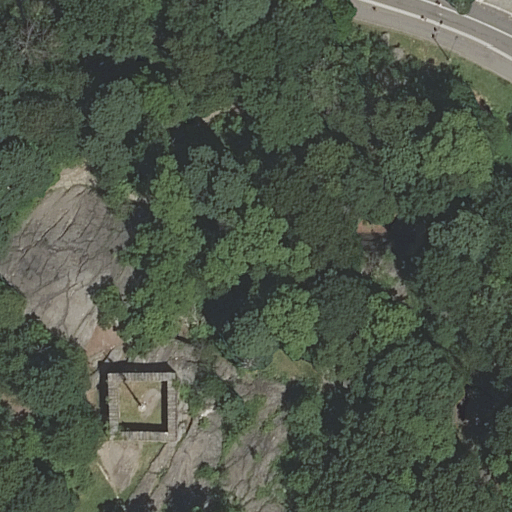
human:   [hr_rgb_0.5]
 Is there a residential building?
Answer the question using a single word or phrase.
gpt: yes

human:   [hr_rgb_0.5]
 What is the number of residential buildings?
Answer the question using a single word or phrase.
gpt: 1

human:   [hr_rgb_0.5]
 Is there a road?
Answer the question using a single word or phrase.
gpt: yes

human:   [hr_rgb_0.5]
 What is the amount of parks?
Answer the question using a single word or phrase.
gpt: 1

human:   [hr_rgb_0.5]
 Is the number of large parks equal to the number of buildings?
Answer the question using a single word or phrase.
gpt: yes

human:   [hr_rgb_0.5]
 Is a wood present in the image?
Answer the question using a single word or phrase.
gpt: yes

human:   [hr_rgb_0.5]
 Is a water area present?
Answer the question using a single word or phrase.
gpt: no

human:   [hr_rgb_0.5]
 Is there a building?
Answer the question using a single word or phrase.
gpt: yes

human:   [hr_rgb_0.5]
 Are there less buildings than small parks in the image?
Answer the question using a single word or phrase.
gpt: no

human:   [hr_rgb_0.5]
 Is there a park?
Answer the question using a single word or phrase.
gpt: yes

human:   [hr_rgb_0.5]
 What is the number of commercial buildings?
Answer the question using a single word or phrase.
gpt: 0

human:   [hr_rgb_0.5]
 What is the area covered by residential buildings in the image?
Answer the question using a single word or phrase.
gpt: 178m2

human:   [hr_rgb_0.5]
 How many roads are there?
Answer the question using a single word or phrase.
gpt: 13

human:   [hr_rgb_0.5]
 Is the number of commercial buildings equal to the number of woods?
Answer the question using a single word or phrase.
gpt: no

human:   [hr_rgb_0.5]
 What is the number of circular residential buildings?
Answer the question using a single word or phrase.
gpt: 0

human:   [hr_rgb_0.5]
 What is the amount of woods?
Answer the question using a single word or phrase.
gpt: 1

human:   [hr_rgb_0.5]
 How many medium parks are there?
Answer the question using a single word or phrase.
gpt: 0

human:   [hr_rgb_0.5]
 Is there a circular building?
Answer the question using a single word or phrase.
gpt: no

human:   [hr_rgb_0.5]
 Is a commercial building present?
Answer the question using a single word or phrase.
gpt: no

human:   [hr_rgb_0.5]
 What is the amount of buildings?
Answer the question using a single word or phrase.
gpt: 1

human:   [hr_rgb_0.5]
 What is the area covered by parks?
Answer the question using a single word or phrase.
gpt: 3615m2

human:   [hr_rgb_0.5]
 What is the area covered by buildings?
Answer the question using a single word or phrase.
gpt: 178m2

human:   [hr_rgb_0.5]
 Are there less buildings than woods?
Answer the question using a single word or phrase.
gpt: no

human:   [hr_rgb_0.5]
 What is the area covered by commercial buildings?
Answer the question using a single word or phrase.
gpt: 0m2

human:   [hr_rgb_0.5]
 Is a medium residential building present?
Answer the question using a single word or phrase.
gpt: yes

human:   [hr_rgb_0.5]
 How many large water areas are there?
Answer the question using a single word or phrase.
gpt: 0

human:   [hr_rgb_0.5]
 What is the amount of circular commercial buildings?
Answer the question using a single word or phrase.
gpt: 0

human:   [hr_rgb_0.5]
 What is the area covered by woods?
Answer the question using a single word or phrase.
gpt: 287m2

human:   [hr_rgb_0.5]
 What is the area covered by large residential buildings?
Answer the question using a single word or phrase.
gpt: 0m2

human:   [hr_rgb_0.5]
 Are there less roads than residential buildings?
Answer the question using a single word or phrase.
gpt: no

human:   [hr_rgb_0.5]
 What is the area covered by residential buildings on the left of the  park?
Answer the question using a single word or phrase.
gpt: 0m2

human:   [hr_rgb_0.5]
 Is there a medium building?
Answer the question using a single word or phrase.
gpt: yes

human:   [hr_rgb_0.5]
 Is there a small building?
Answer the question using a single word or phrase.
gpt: no

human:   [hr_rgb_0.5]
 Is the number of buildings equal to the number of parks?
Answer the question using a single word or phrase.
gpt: yes

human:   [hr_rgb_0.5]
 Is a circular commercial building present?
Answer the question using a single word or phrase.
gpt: no

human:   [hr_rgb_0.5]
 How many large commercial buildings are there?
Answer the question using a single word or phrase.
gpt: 0

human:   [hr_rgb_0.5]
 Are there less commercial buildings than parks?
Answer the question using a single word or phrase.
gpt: yes

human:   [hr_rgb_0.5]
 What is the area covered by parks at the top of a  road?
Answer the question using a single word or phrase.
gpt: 3615m2

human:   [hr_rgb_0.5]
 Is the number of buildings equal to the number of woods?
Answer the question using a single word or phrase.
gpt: yes

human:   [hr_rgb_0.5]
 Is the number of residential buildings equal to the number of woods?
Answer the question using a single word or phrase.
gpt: yes

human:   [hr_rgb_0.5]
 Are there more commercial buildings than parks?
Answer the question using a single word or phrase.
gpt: no

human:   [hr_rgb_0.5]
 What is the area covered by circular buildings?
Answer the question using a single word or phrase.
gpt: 0m2

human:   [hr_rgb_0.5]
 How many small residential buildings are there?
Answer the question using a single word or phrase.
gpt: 0

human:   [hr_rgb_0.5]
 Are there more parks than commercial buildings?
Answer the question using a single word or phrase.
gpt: yes

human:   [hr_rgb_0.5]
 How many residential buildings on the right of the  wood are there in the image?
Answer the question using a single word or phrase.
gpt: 1

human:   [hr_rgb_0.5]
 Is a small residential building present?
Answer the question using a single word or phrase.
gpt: no

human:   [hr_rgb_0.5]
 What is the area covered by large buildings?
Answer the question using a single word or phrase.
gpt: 0m2

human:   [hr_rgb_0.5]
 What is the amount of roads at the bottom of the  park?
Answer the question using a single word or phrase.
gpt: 13

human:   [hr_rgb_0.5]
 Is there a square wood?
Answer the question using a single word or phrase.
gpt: no

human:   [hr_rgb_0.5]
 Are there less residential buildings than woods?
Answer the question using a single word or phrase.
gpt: no

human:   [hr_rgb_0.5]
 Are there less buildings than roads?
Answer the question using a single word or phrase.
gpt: yes

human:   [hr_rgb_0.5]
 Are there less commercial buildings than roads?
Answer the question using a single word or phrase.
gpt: yes

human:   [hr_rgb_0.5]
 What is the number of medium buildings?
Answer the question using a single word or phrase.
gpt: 1

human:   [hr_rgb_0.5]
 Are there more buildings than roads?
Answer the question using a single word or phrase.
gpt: no

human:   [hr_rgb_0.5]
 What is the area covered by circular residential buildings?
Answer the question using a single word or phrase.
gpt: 0m2

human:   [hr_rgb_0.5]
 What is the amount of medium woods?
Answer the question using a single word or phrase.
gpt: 1

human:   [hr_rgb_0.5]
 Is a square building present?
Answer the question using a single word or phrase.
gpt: no

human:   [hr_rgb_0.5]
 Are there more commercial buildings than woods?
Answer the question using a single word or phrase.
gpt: no

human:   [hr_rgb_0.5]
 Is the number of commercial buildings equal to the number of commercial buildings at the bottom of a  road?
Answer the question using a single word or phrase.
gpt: yes

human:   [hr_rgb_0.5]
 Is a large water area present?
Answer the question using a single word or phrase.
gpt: no

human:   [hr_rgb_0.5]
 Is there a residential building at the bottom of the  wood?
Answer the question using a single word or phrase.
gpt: yes

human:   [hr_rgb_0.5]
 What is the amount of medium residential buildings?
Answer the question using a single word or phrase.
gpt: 1

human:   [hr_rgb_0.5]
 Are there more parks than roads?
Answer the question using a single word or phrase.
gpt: no

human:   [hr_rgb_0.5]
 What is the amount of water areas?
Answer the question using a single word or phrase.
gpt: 0